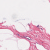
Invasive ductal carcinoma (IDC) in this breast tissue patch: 0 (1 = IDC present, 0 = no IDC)